Interaction volume radius: 5 \u00c5
Interaction volume height: 15 \u00c5
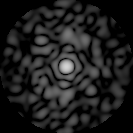
Disorder parameter: 0.7419